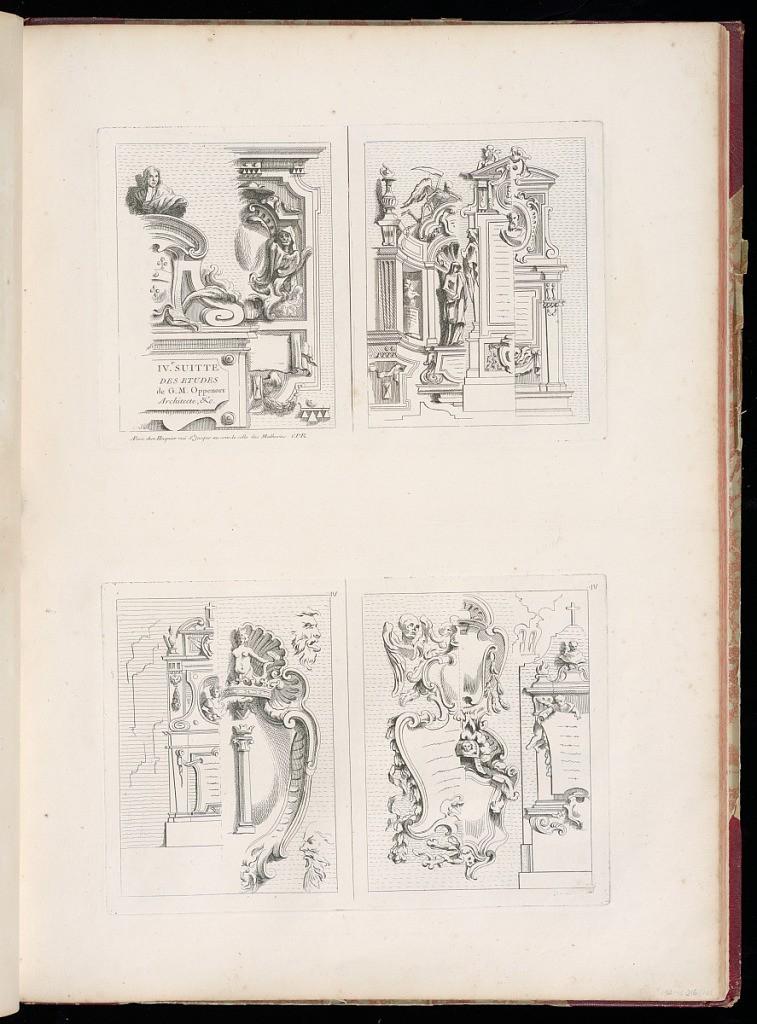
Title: Title Page
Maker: Gilles-Marie Oppenord, French, 1672–1742
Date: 1749-1761
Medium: Etching and engraving on laid paper
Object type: Bound print
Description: Page printed with two plates (each divided into two) depicting architecture fragments including pediments, aedicules, niches, and cartouches. The plate at the upper left is the title page, with the title text printed on a plaque under a bust-topped pediment. The lower plate is numbered but neither are signed.